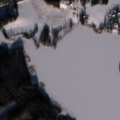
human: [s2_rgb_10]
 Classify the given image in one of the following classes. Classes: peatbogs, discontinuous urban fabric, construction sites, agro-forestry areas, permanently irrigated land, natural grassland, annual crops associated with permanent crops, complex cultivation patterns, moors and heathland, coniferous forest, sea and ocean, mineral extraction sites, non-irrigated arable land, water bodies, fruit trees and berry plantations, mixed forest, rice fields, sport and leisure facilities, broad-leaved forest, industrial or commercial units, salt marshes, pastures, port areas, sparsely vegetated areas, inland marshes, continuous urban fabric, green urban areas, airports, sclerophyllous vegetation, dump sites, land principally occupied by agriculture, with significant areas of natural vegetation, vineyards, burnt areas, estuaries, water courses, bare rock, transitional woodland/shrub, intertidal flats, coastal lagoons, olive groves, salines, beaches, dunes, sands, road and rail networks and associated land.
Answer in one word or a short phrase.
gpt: land principally occupied by agriculture, with significant areas of natural vegetation, coniferous forest, mixed forest, water bodies